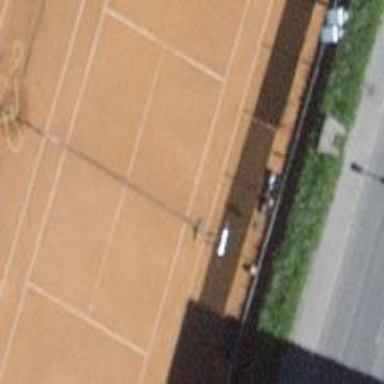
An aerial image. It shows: Tennis court on pitch.